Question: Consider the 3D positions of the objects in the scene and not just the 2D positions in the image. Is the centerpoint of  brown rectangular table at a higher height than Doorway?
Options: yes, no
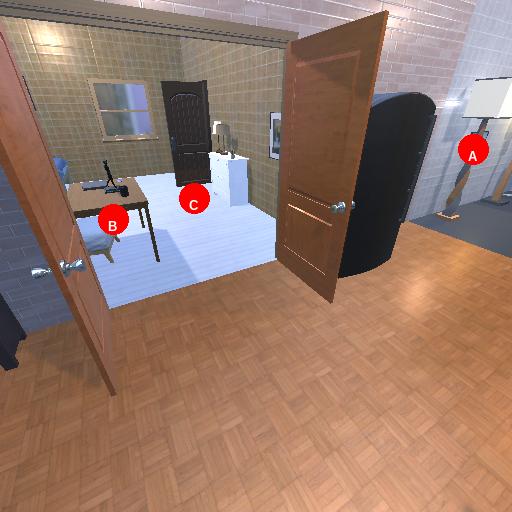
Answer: yes